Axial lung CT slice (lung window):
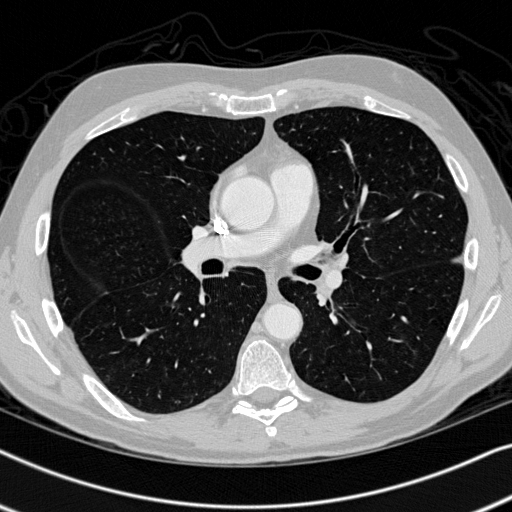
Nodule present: no